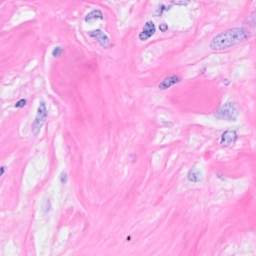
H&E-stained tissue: Breast